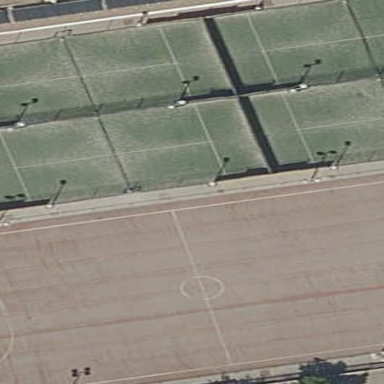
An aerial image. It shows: Futsal pitch for leisure and sports activities.